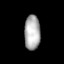
Tissue: lung
Cell type: Myeloid cells
Senescence score: 0.672
Nuclear area (px): 539
Mean DAPI intensity: 174.636